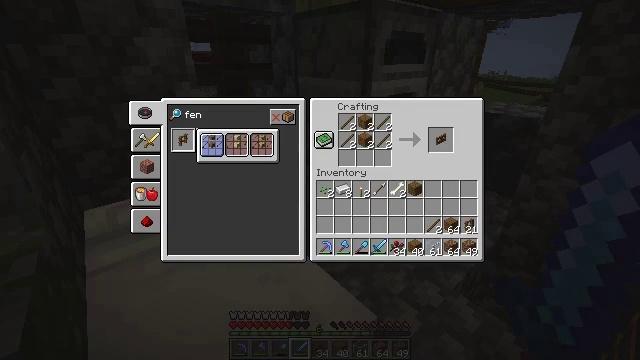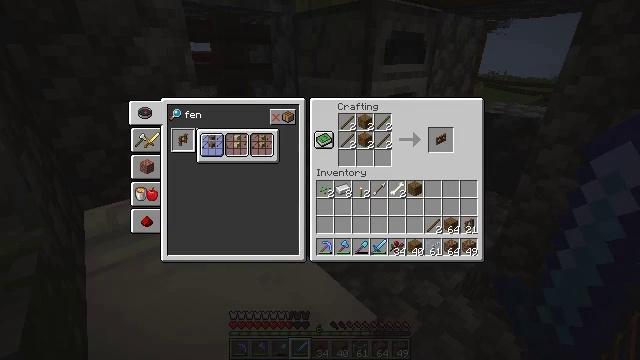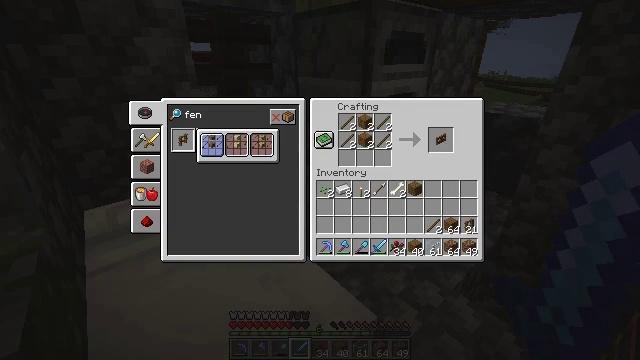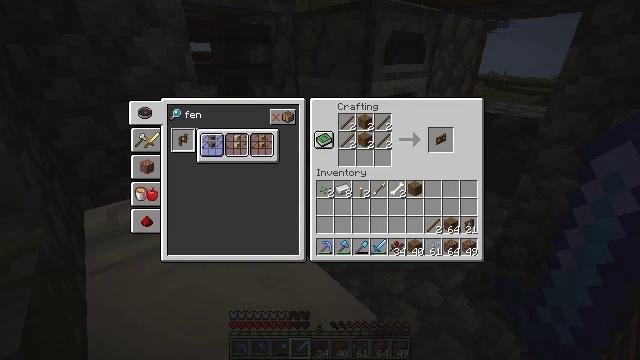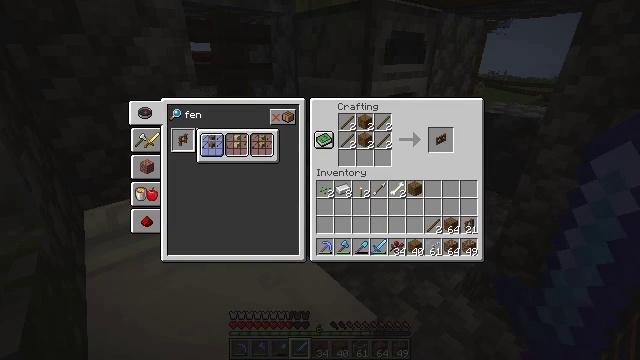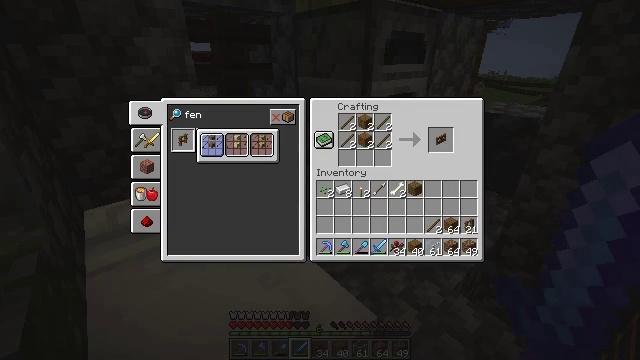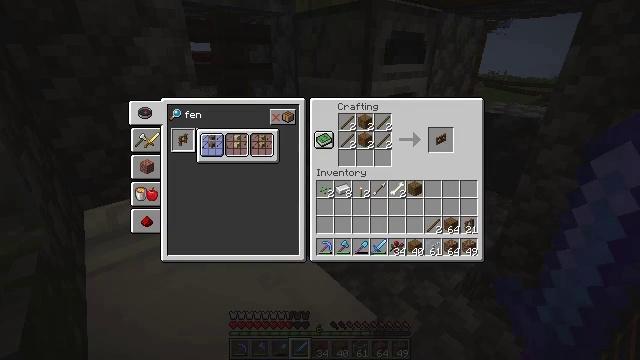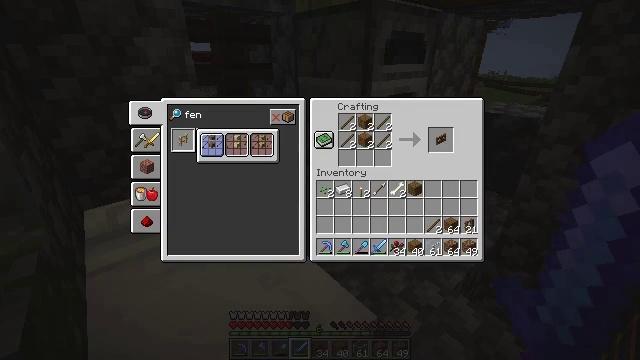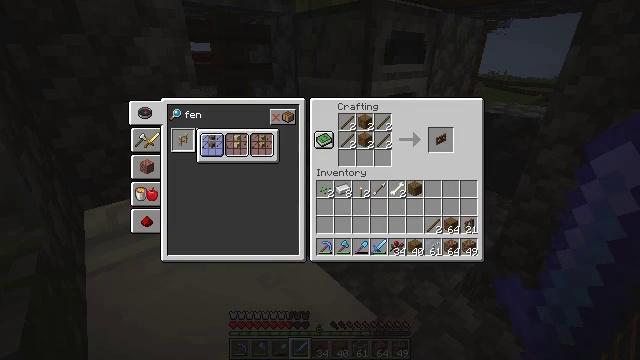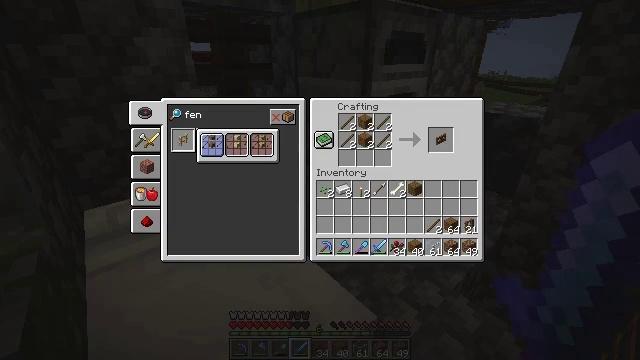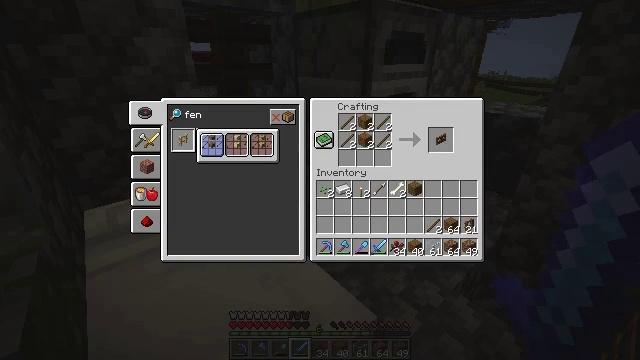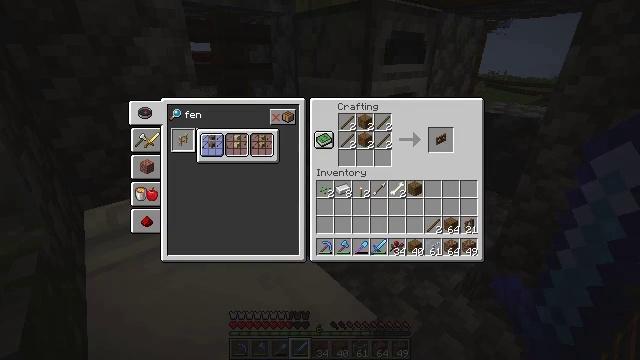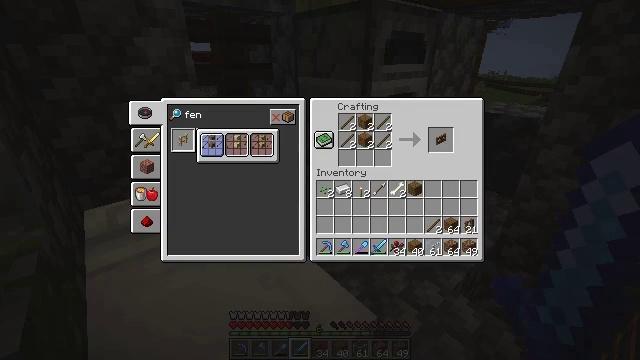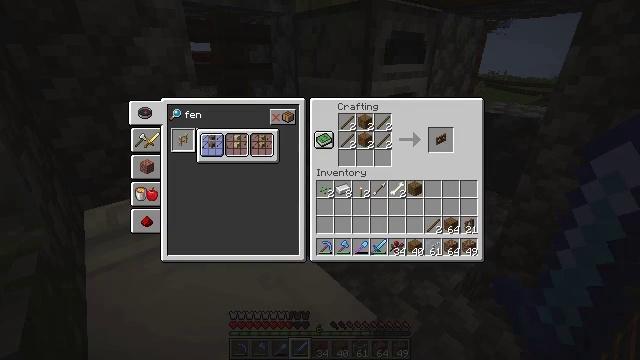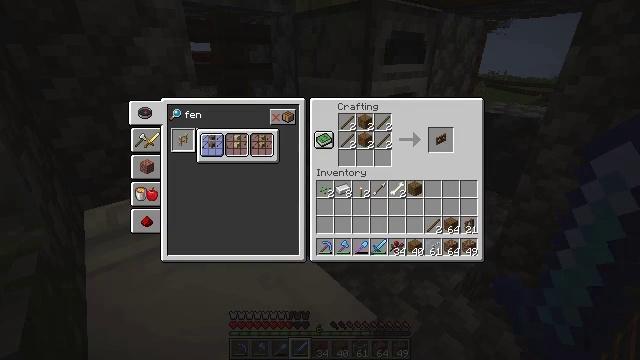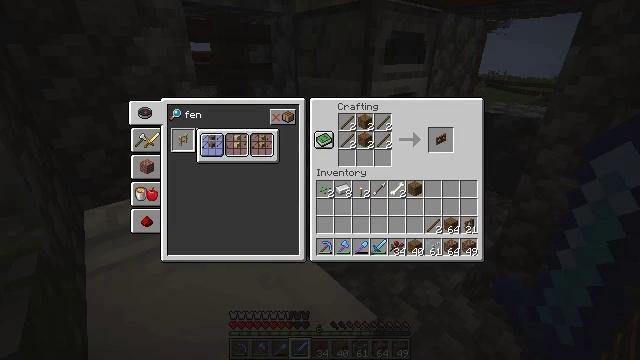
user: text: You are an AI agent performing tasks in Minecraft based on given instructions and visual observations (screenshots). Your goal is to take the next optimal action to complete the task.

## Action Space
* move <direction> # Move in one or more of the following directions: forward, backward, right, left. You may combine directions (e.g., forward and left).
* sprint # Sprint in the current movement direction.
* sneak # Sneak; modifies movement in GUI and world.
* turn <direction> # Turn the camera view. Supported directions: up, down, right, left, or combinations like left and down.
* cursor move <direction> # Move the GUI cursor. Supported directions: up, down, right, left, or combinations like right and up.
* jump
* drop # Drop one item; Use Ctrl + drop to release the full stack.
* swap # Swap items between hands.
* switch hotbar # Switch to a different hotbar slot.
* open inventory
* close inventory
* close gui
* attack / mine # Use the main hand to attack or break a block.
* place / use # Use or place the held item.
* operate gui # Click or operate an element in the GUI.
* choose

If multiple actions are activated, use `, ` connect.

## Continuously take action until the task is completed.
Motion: motion action
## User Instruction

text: With the crafting table, create a spruce fence gate from sticks and planks.
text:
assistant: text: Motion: operate gui
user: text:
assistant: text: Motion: operate gui
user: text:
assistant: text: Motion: operate gui
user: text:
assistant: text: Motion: no_op
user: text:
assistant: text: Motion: no_op
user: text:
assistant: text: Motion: no_op
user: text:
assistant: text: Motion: no_op
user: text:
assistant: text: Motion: no_op
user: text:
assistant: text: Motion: no_op
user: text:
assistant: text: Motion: no_op
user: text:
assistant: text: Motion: no_op
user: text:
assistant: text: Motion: no_op
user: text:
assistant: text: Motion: operate gui
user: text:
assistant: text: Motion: operate gui
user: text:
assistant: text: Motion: operate gui
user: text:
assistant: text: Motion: no_op
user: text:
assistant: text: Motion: no_op
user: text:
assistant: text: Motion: no_op
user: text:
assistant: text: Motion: no_op
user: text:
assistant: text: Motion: no_op
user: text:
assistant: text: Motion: no_op
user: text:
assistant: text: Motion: no_op
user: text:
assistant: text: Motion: no_op
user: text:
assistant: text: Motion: no_op
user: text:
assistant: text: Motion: no_op
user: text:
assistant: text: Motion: no_op
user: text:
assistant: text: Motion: no_op
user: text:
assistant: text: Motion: no_op
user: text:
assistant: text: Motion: no_op
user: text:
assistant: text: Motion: no_op